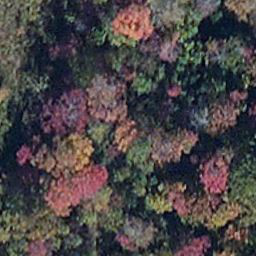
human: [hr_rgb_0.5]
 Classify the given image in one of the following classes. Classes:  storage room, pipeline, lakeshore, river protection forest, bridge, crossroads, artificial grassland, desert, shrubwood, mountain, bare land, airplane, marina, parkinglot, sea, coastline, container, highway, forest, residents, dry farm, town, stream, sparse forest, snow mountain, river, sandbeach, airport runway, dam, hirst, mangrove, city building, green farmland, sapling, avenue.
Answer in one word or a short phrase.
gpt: mangrove